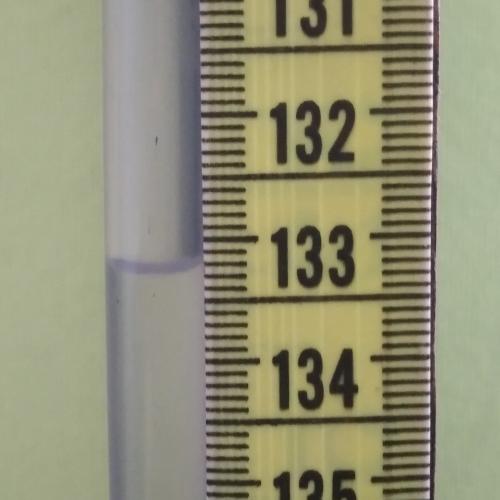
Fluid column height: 133.2 cm